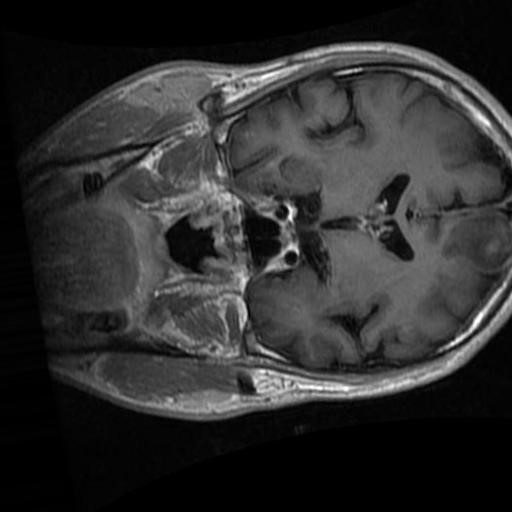
Label: brain_glioma